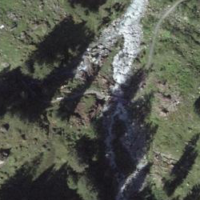
EUNIS habitat code: 23
Species observed at this site:
Papilio machaon
Melitaea diamina
Erynnis tages
Motacilla cinerea
Colias croceus
Cyaniris semiargus
Argynnis paphia
Erebia aethiops
Pyrrhocorax graculus
Erebia ligea
Motacilla alba